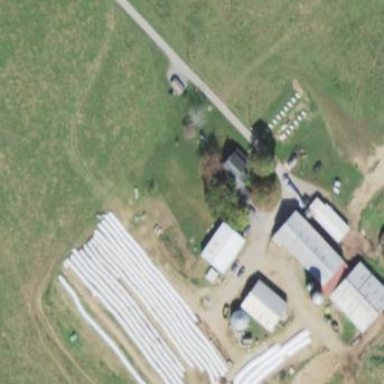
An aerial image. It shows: Farmyard area.